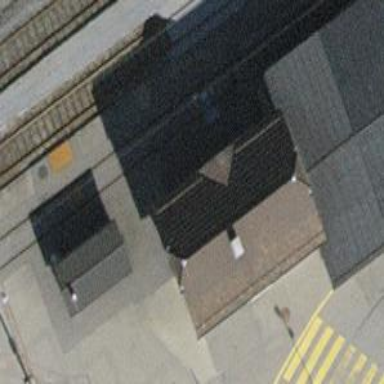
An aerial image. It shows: Preserved railway station.